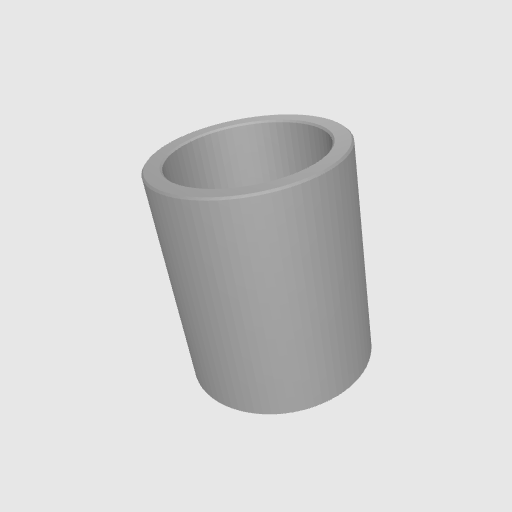
Part: Spacer8ID10OD12